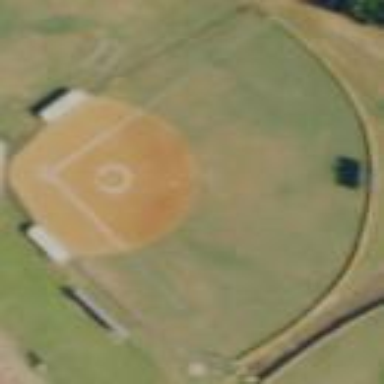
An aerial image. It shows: Baseball pitch for leisure and sports activities.